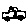
Label: car